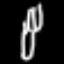
Label: fork